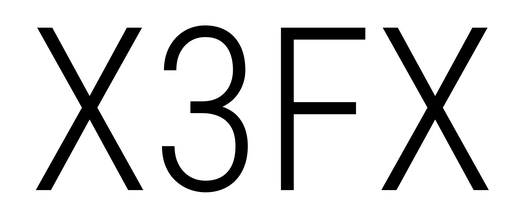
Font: Roboto_Condensed_Light